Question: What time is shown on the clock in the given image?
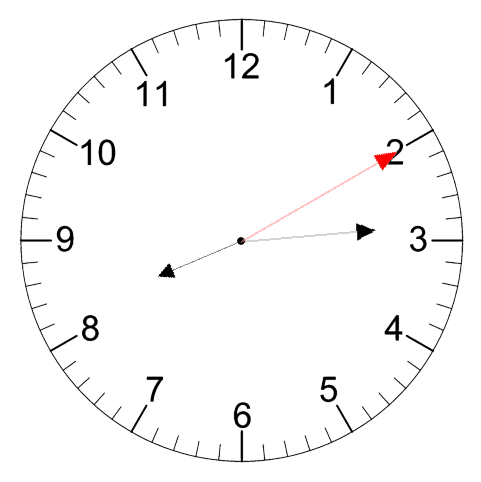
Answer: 08:14:10